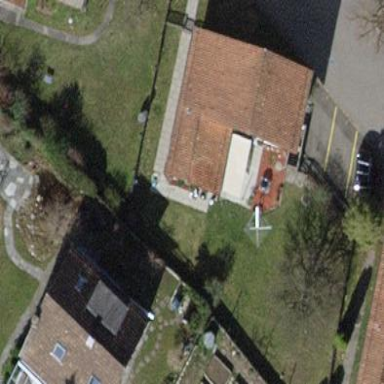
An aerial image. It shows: Simple house.